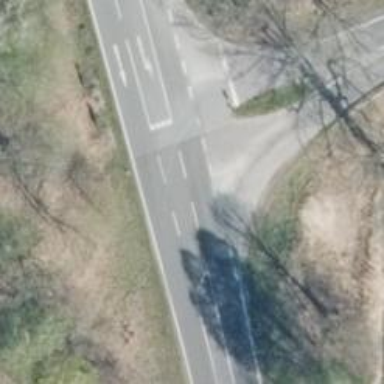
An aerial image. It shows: Asphalt road classified as primary highway.